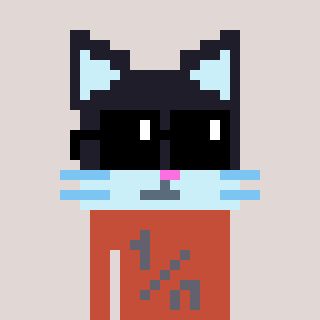
a pixel art character with square black sunglasses, a cat-shaped head and a rust-colored body on a warm background